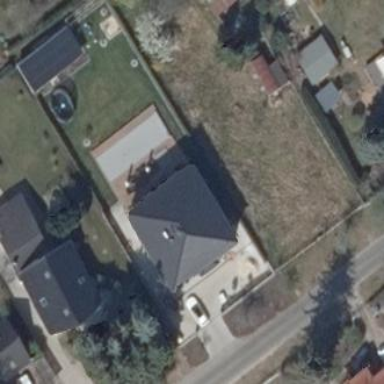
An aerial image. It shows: Detached building with hipped roof shape.